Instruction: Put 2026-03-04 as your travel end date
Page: home
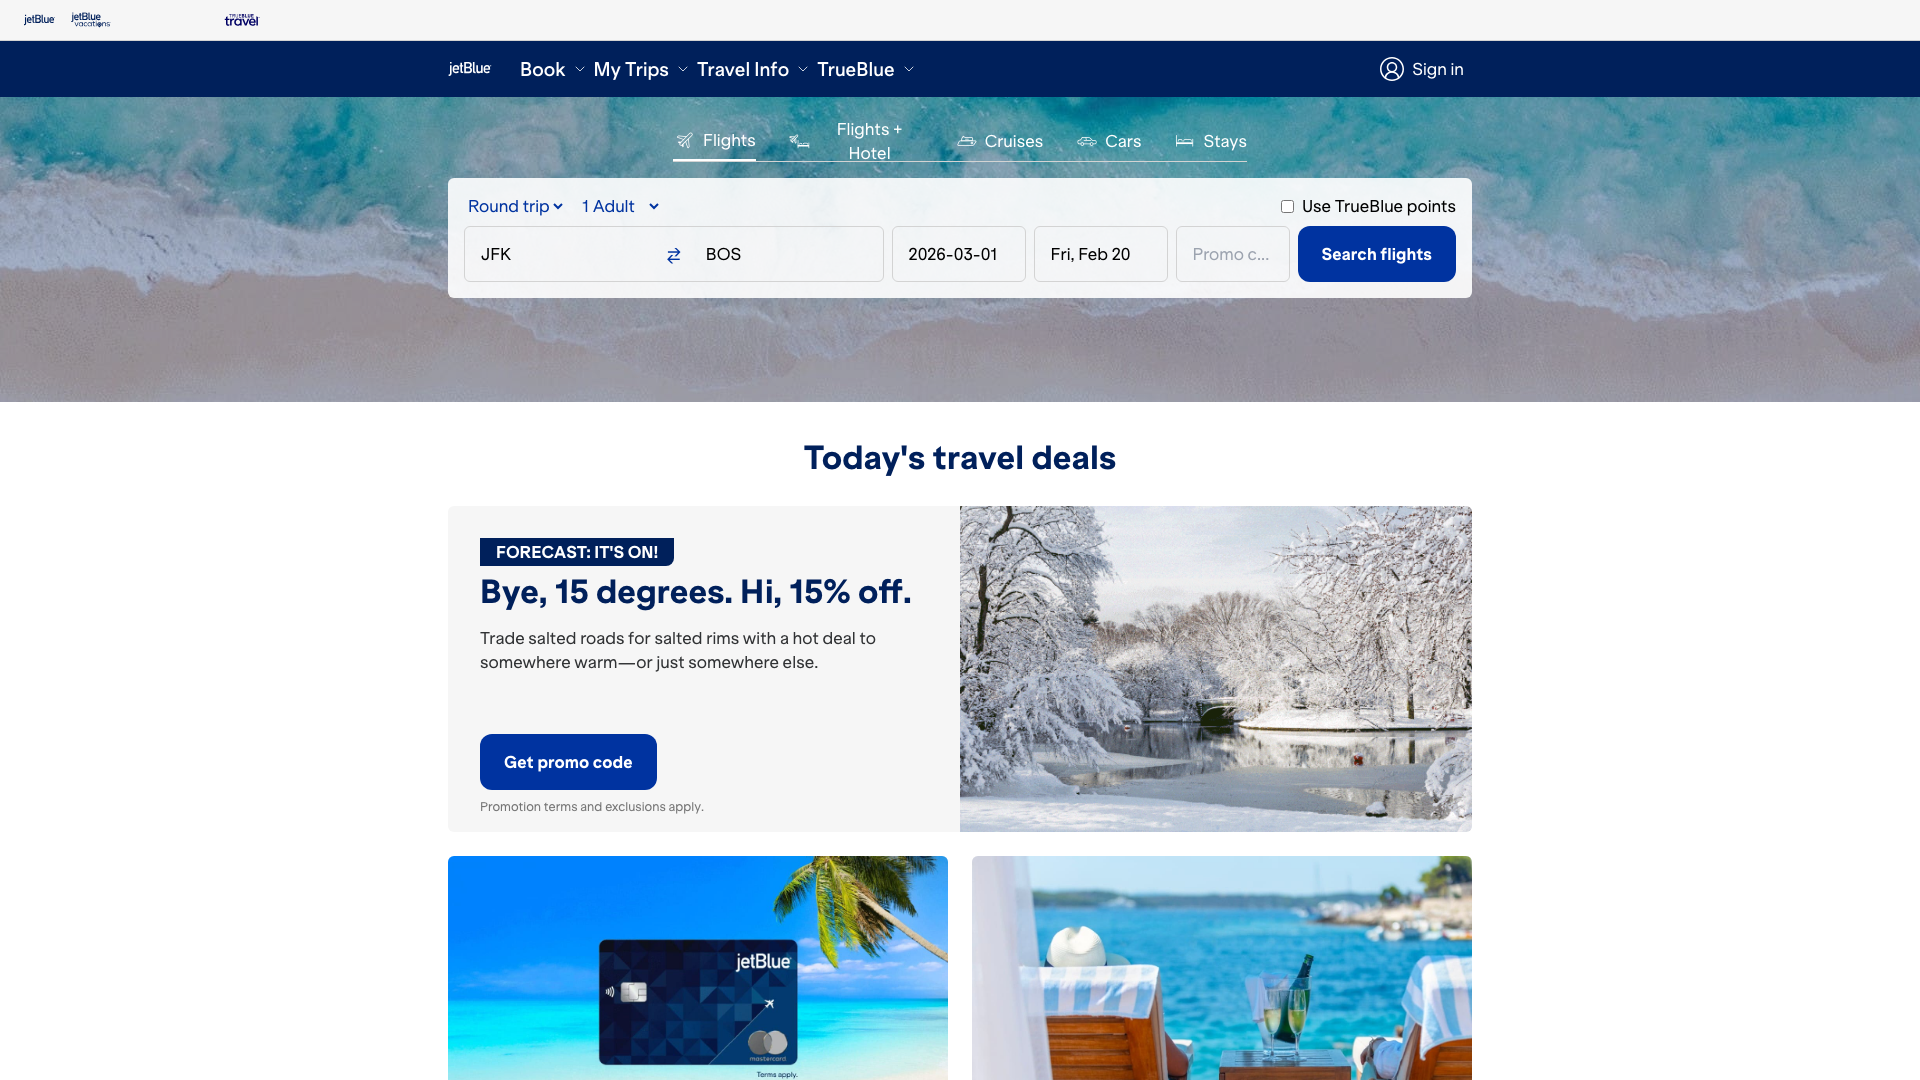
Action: type